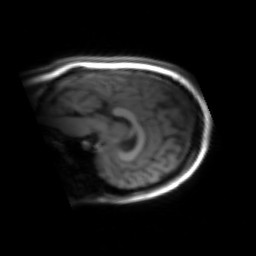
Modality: inplaneT1
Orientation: sagittal
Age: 21
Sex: female
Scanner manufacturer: siemens
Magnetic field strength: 3 T
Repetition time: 1.2 s
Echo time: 0.00251 s